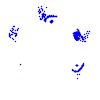
Particle: electron